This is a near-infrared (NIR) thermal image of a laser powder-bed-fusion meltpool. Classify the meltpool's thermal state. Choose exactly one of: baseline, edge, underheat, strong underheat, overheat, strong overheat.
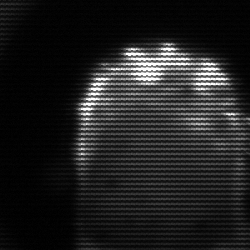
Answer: baseline